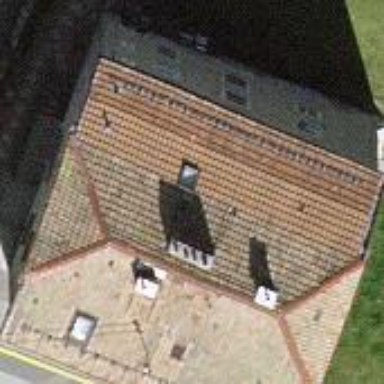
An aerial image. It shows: Half-hipped roof on apartment building.